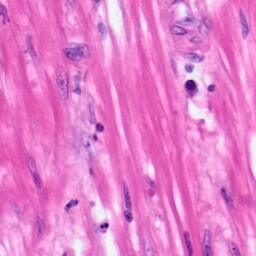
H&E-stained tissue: Pancreatic